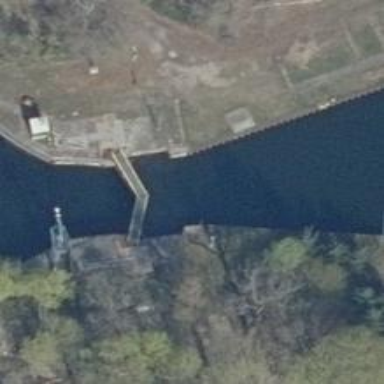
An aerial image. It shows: Lock gate on waterway.